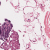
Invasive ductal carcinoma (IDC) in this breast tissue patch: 0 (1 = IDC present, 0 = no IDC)